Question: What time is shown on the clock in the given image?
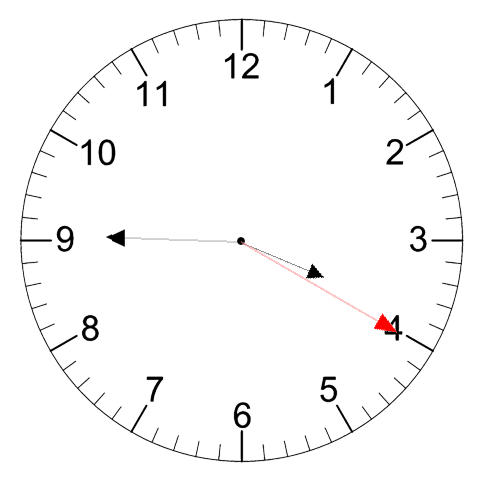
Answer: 03:45:20